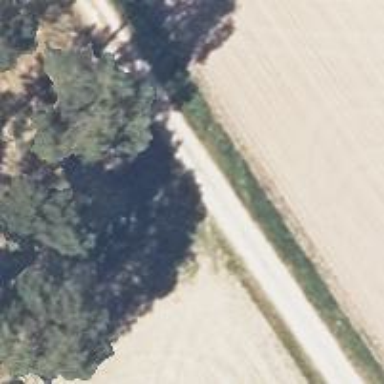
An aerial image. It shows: Sandy track road with grade 4 track type.